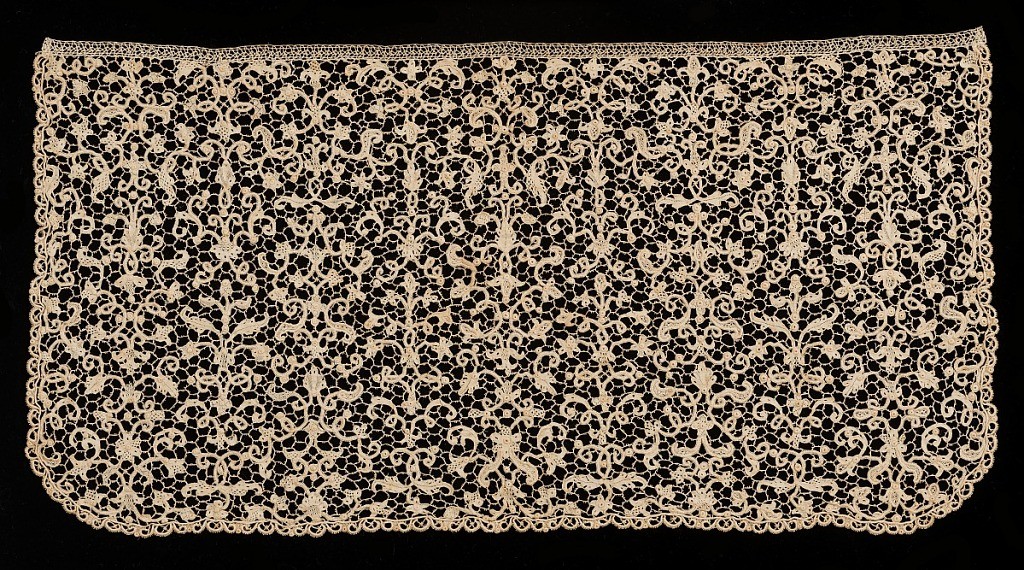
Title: Cravat end
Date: late 17th century
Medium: linen Technique: needle lace
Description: Cravat end showing a design of scrolling flower and leaf forms arranged in a candelabra pattern. Edged on three with narrow scallops of needle lace.